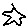
Label: star